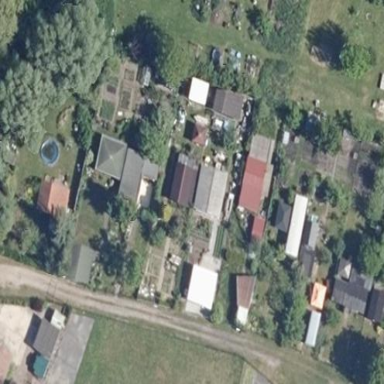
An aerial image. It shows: Allotments area.